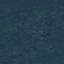
Label: Forest